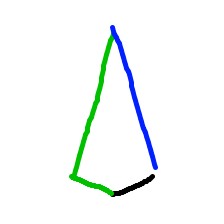
Shape: kite